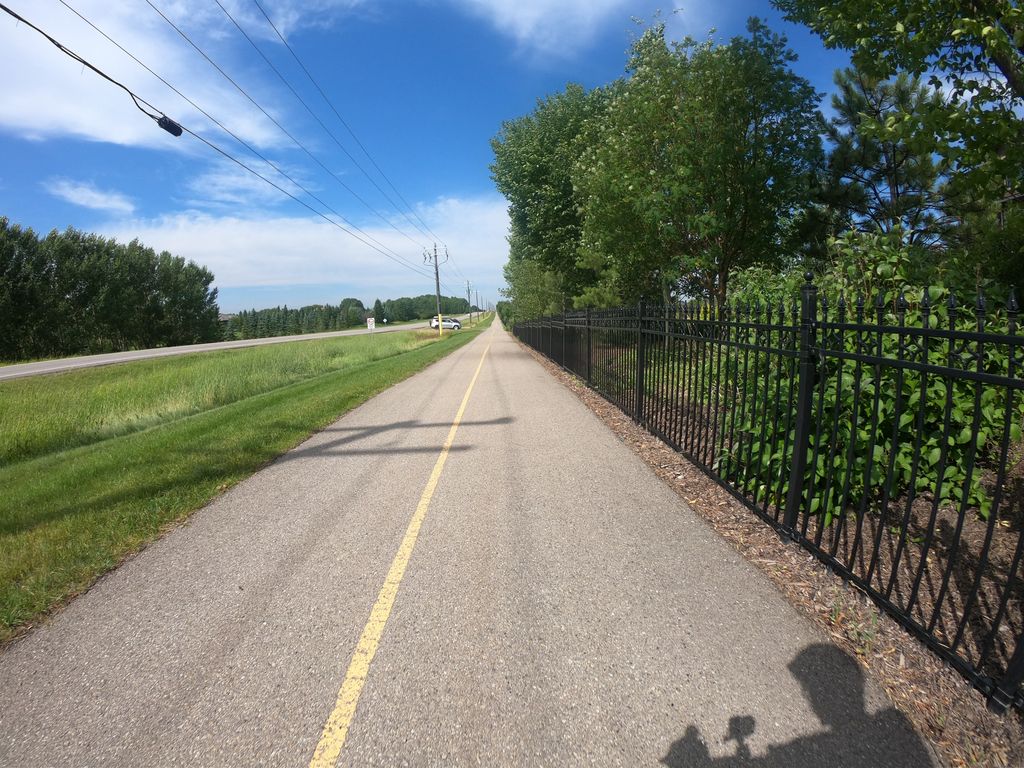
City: calgary